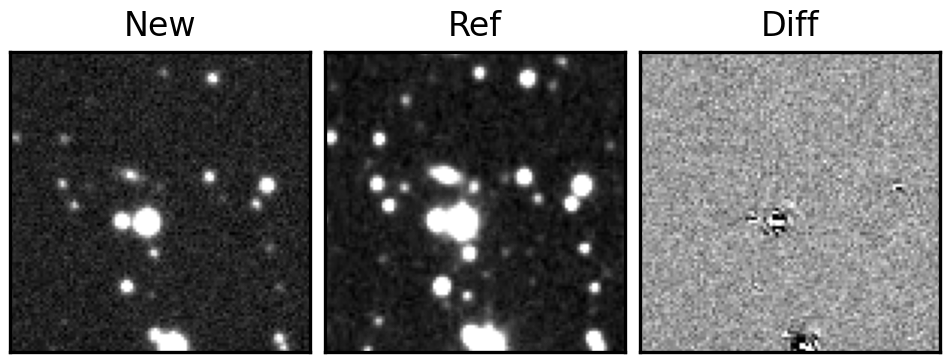
Label: bogus